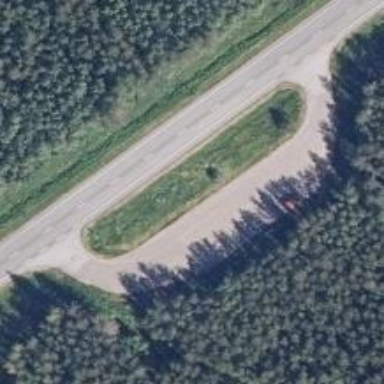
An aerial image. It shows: Rest area along the road.